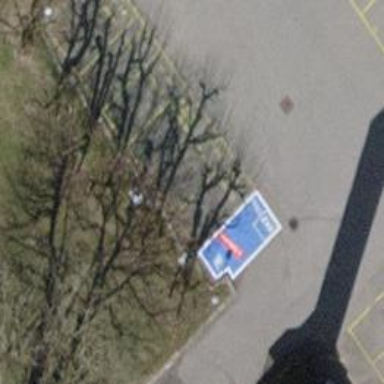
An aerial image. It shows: Charging station.